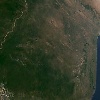
Label: land